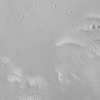
Atmospheric dust classification: not_dusty